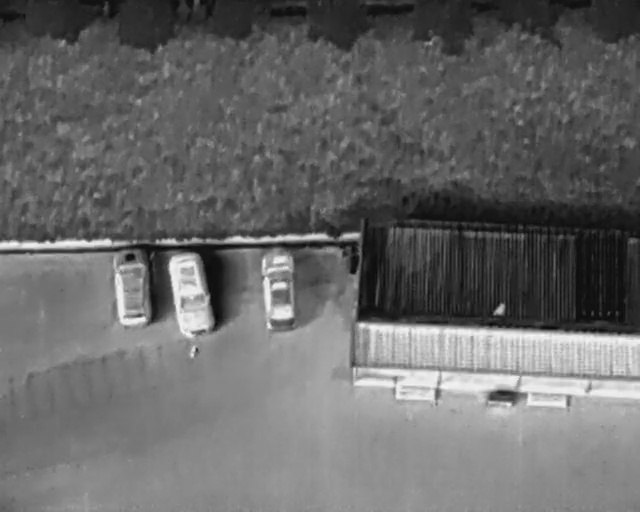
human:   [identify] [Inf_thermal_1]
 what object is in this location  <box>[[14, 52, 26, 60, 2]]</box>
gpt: <ref>1 medium car at the left</ref>